Field crop: maize
Growth stage: 2
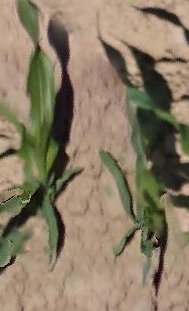
Species: maize